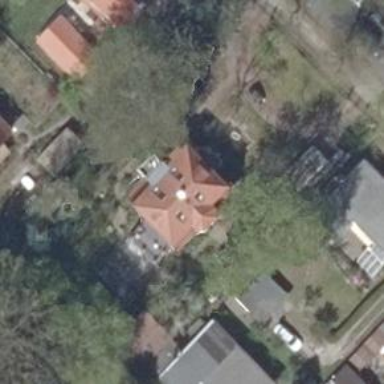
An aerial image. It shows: Detached building with half-hipped roof.